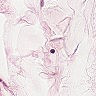
Metastatic tissue present: no